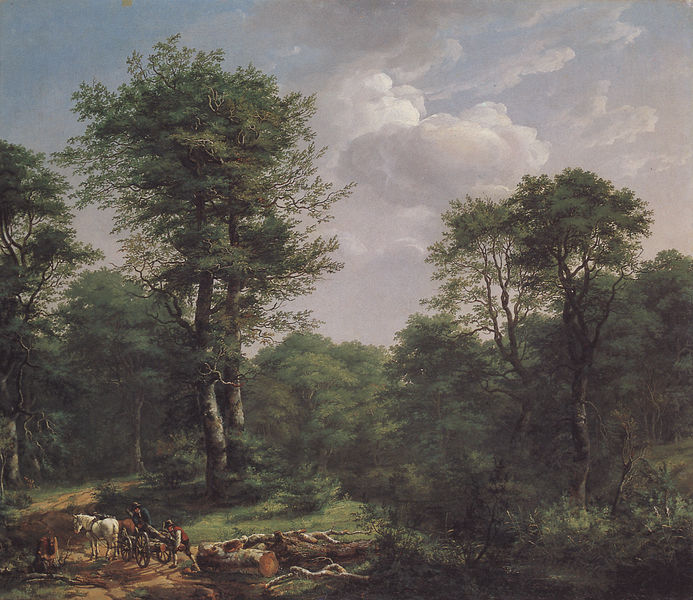
Titel: Waldlandschaft bei Engelholm
Künstler: Johan Christian Clausen Dahl
Standort: Oslo
Institution: Nasjonalgalleriet
Schlagwörter: baum, blau, blätter, felsen, gemälde, himmel, laub, mann, schatten, wasser, weiß, wolken, baumstämme, bäume, grün, landschaft, menschen, ufer, äste, braun, grau, holz, hut, licht, männer, schwarz, strasse, gras, rot, weg, wiese, wolke, malerei, öl, ast, baumstamm, birke, birken, erde, morgen, natur, stamm, strauch, wind, zweige, busch, büsche, pfad, sonne, sträucher, land, wald, arbeit, bauern, genre, karren, landleben, pferd, pferde, räder, hellblau, zaumzeug, sommer, ernte, weis, rast, kutsche, laden, speichen, arbeiter, rad, wagen, holzstämme, sturm, stämme, unwetter, baumkrone, baumkronen, gewitterwolken, wälder, lichtung, soldat, kutscher, tanne, schimmel, säge, buchen, fällen, holzfäller, laubwald, pfers, mittelalter, laubbäume, heimelig, rde, gespann, waldweg, lanschaftsmalerei, buche, weise, baumstumpf, stäme, europa, fuhrwerk, forst, büume, waldarbeiter, furt, mischwald, förster, holzarbeiter, holzfällen, waldpfad, bodene, verladen, bewölt, matsche, baumfäller, antreiben, aufladen, holzernte, holzhacker, lichting, mondlich, anteiben, holzweg, holzknechte